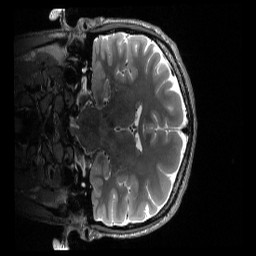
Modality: T2w
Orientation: coronal
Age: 39
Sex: male
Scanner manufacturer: siemens
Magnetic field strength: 3 T
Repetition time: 3.2 s
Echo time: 0.563 s